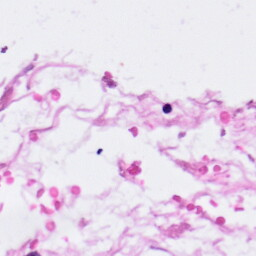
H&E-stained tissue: Pancreatic